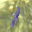
Label: 1